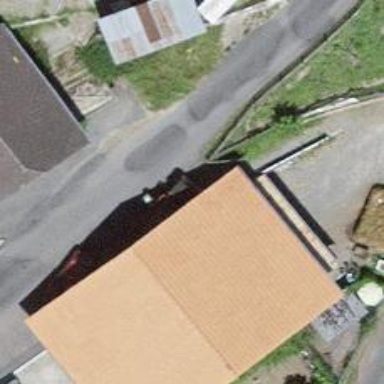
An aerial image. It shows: Barn.